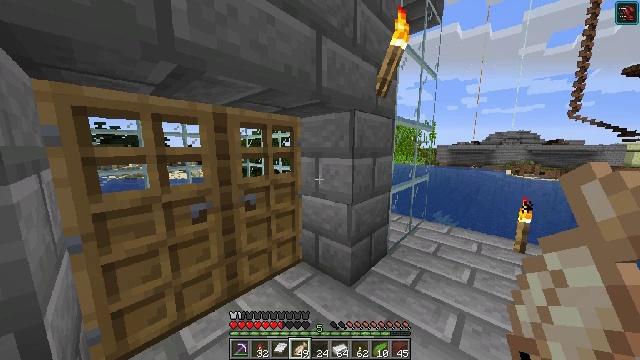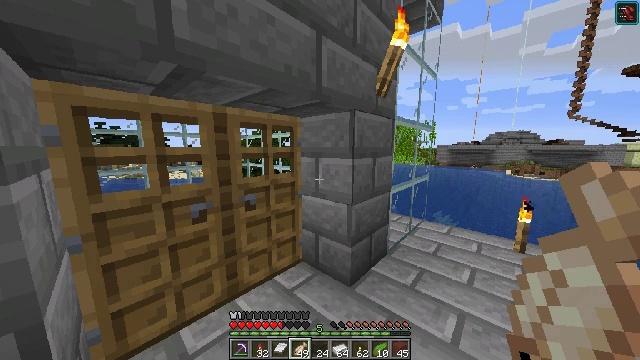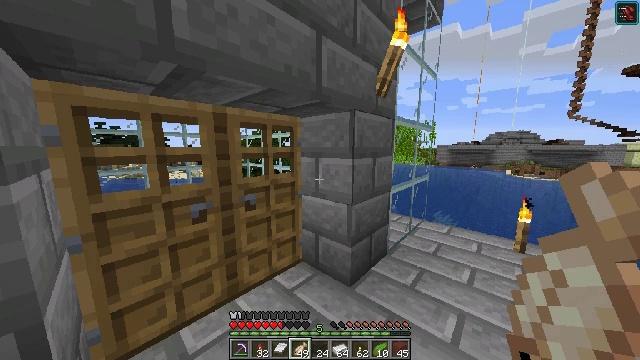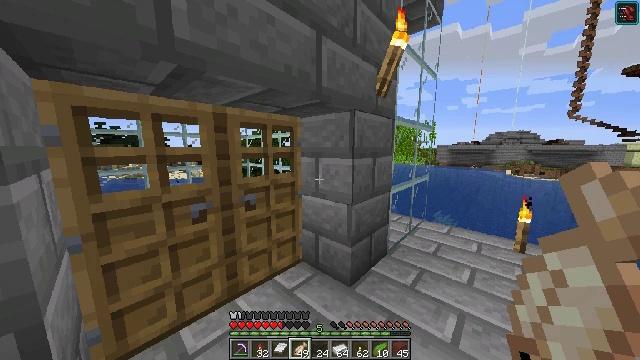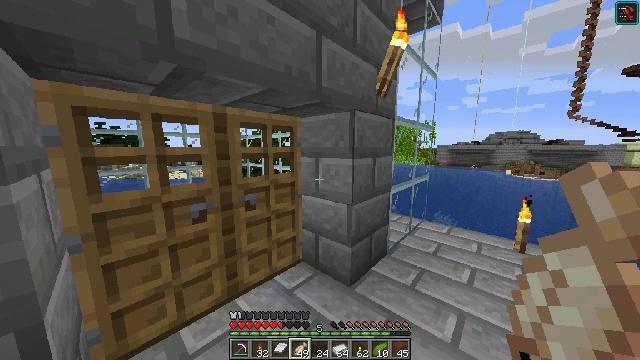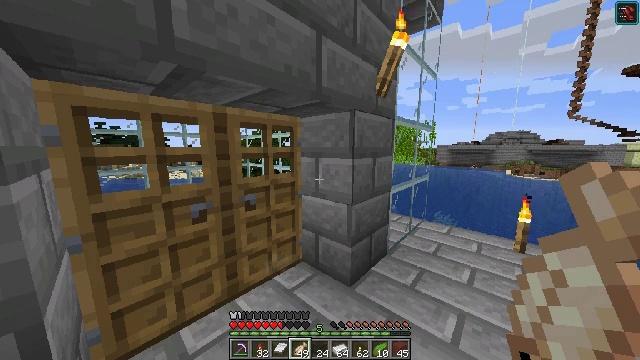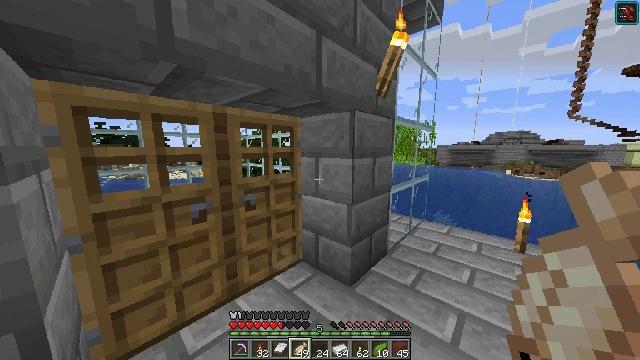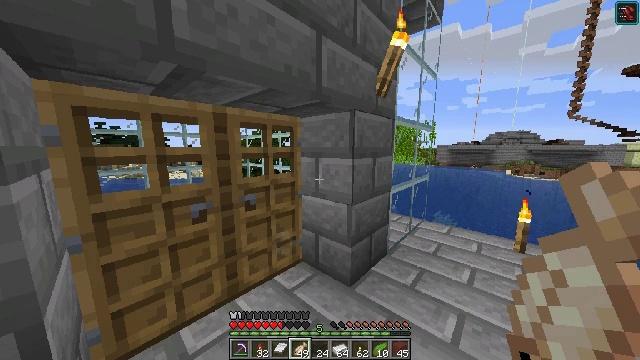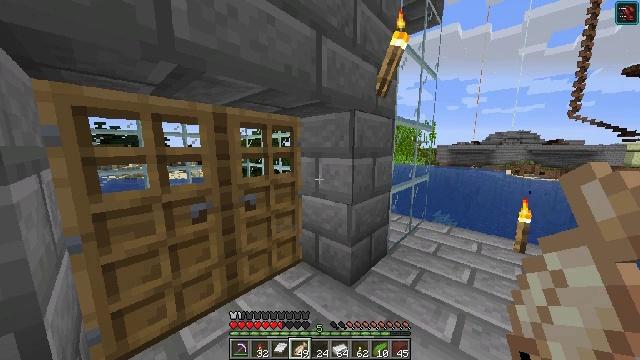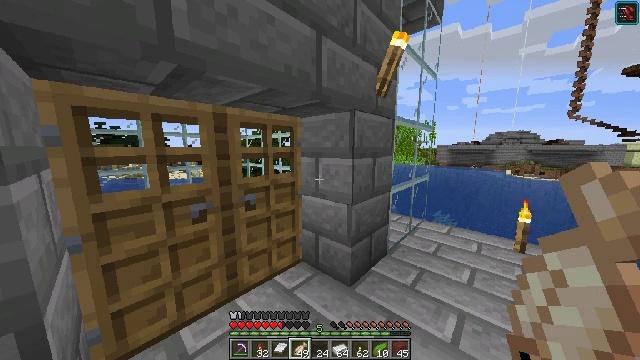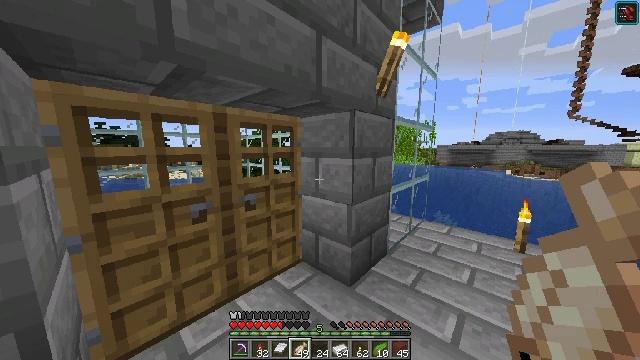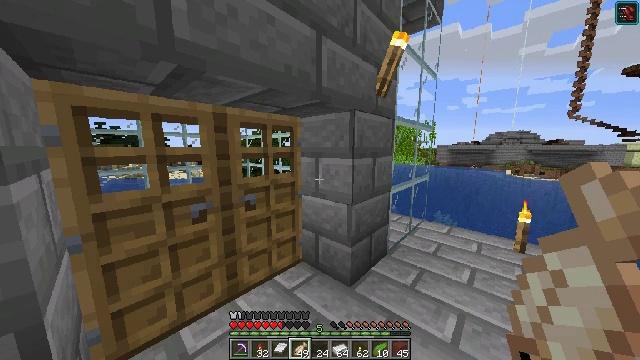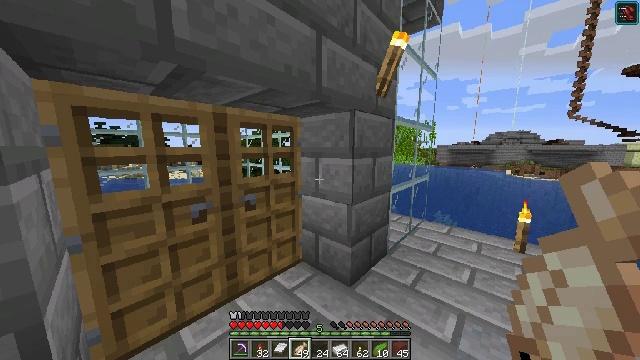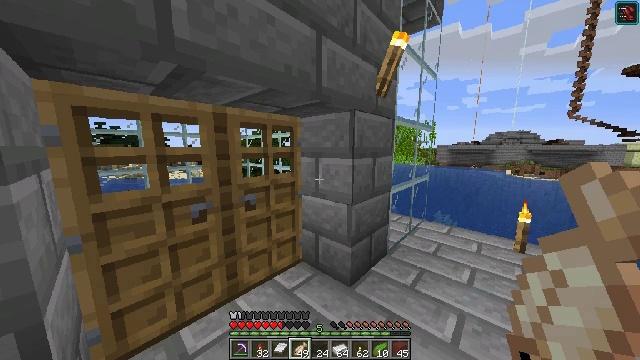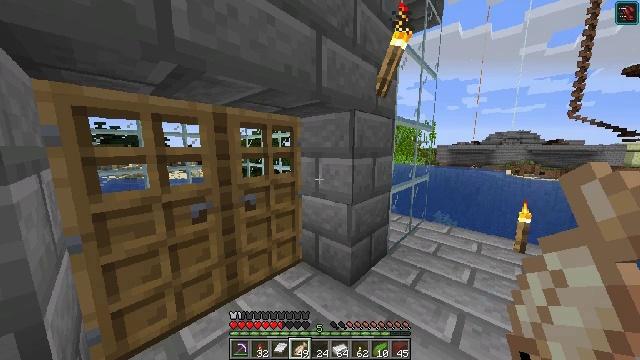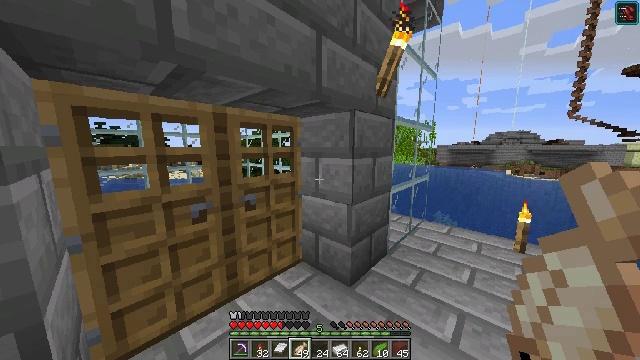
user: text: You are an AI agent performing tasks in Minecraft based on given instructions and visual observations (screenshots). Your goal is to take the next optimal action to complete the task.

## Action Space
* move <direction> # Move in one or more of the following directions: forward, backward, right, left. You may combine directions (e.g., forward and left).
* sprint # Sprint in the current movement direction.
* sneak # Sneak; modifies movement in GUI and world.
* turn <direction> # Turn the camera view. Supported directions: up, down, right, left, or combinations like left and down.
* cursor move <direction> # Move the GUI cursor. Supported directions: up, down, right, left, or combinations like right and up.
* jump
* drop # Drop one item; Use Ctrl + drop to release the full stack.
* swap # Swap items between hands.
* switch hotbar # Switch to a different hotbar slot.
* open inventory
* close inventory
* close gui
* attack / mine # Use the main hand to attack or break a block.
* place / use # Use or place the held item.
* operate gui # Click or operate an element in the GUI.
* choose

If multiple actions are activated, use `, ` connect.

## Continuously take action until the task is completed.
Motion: motion action
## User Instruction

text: Obtain iron nugget from iron ingot in crafting table.
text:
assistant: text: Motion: no_op
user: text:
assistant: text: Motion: no_op
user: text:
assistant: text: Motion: no_op
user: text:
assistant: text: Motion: no_op
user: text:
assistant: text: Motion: no_op
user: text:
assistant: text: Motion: no_op
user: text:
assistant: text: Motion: no_op
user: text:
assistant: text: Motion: no_op
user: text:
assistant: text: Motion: no_op
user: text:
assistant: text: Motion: no_op
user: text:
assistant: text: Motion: no_op
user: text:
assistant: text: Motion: no_op
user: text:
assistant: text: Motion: no_op
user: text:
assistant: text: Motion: no_op
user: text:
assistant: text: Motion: no_op
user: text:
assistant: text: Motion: no_op
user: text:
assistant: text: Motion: no_op
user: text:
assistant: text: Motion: no_op
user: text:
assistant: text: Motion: no_op
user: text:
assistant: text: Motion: no_op
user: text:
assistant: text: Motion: no_op
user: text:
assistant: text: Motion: no_op
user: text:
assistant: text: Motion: no_op
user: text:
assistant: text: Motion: no_op
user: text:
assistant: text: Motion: no_op
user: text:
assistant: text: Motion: no_op
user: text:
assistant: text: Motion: no_op
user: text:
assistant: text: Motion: no_op
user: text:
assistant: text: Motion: no_op
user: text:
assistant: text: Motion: no_op